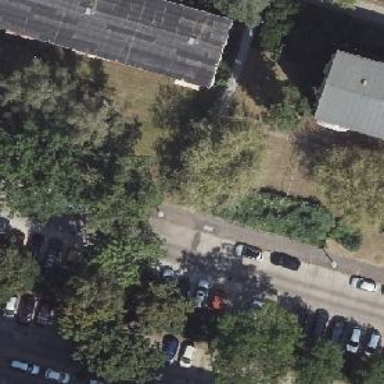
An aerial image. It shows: Concrete residential road with parallel parking on the right side and perpendicular parking on the left side. The right sidewalk is paved with asphalt.